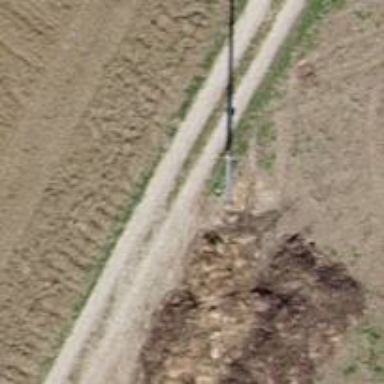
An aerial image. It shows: Minor power line.